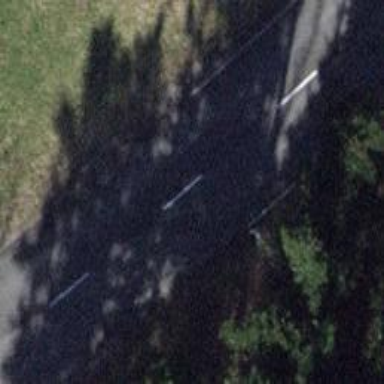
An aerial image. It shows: Asphalt road classified as tertiary.